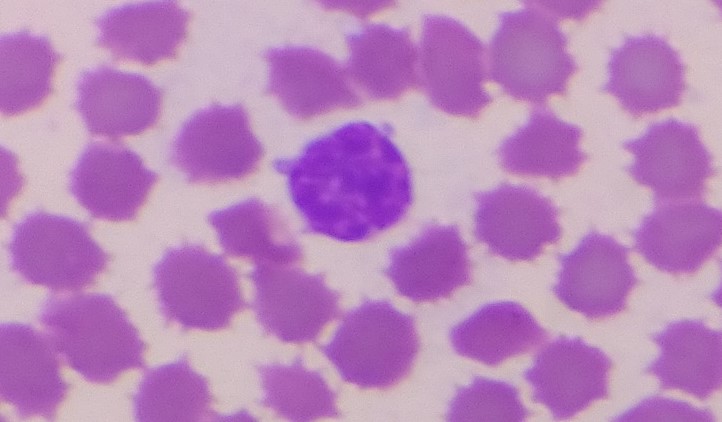
White blood cell type: Lymphocyte